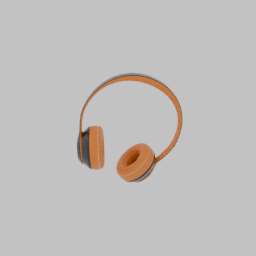
Label: electronics